Field crop: maize
Growth stage: 1
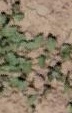
Species: convolvulus